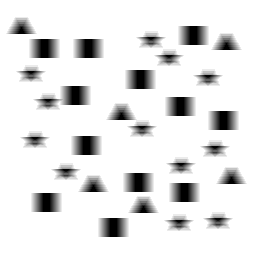
Squares: 12
Triangles: 6
Stars: 12
Total shapes: 30